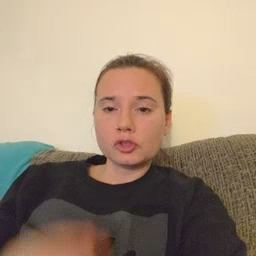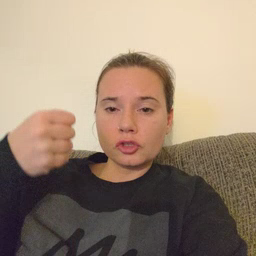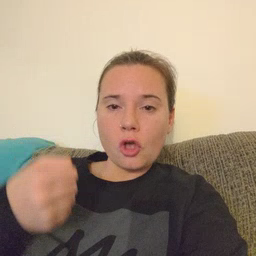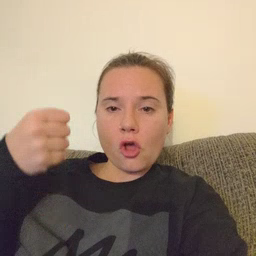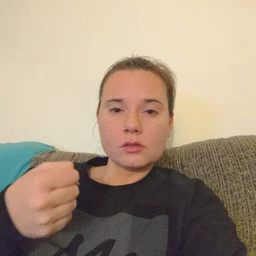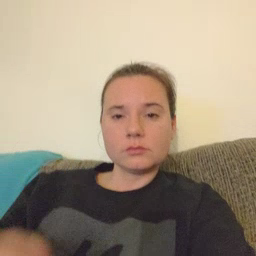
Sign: car